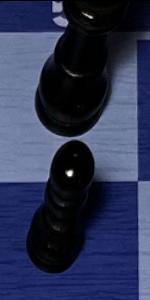
Label: Pawn_Black